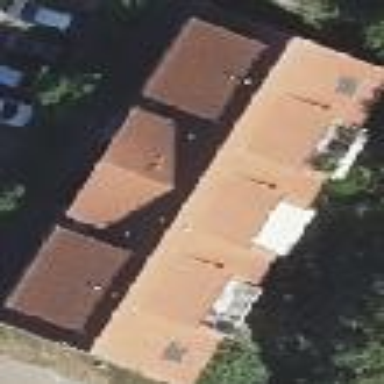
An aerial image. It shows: Apartment building with roof made of roof tiles.